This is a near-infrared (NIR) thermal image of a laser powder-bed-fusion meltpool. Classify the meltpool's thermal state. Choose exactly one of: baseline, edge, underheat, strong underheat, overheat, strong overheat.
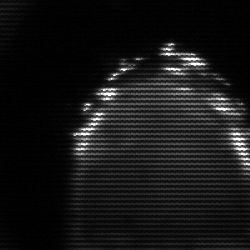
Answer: edge